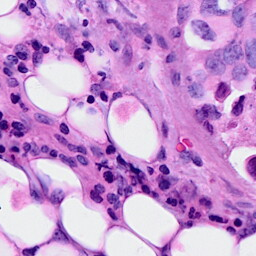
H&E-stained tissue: Breast